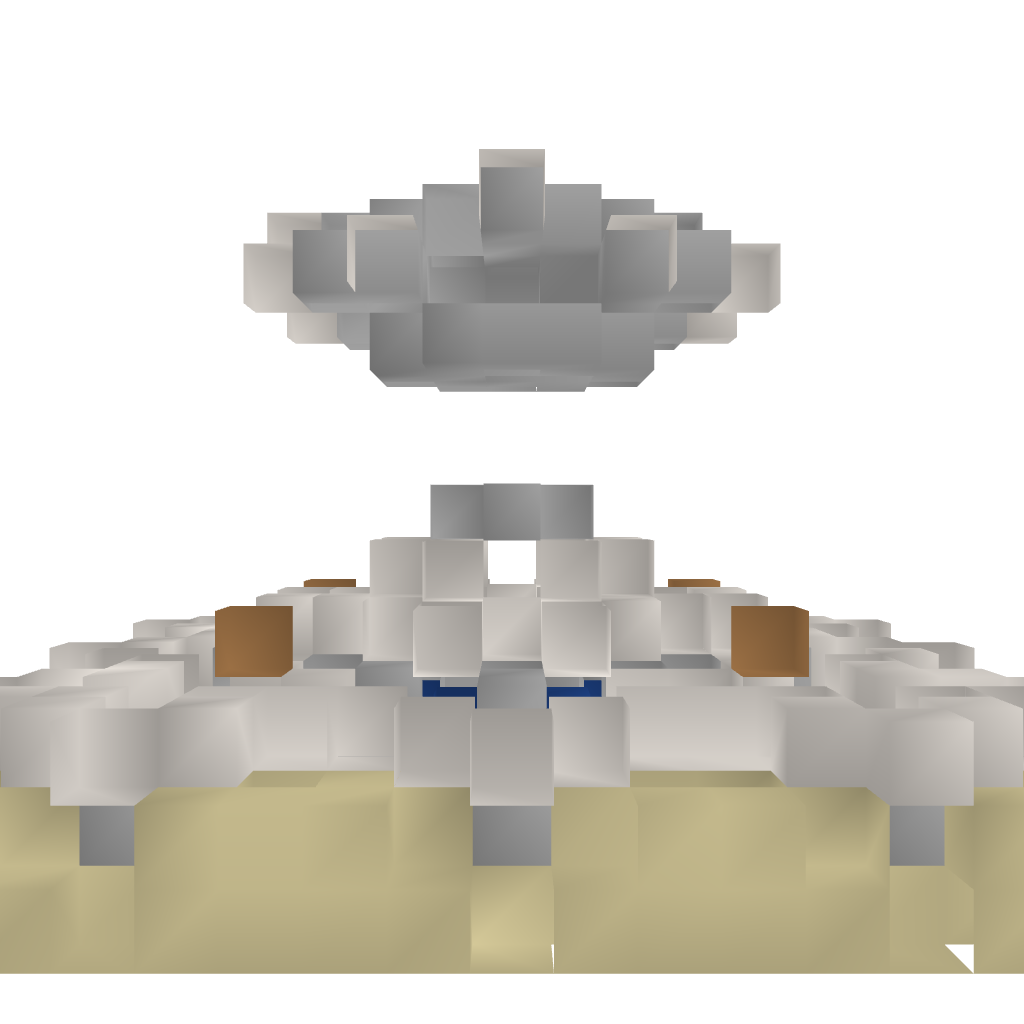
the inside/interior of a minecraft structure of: Big Quartz Fountain